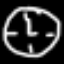
Label: clock